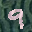
Label: 9